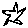
Label: star